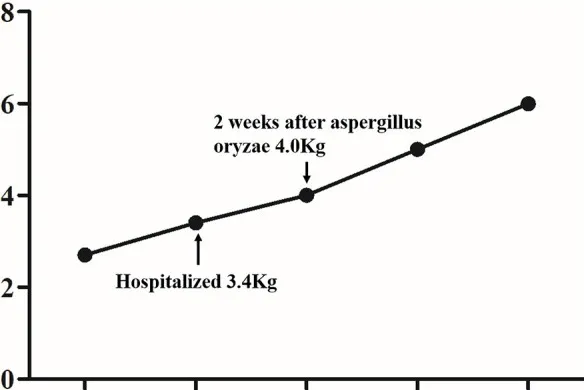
Weight change of the infant.
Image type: chart (chart)